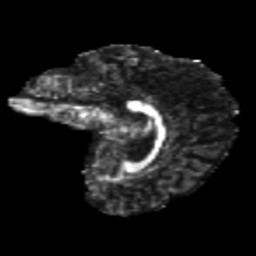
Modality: FA
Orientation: sagittal
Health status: healthy
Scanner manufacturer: philips
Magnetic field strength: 3 T
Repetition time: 9.75 s
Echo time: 0.092 s